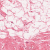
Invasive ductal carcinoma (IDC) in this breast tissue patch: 0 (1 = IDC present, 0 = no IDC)